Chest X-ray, AP view. Patient: 48 years old, sex F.
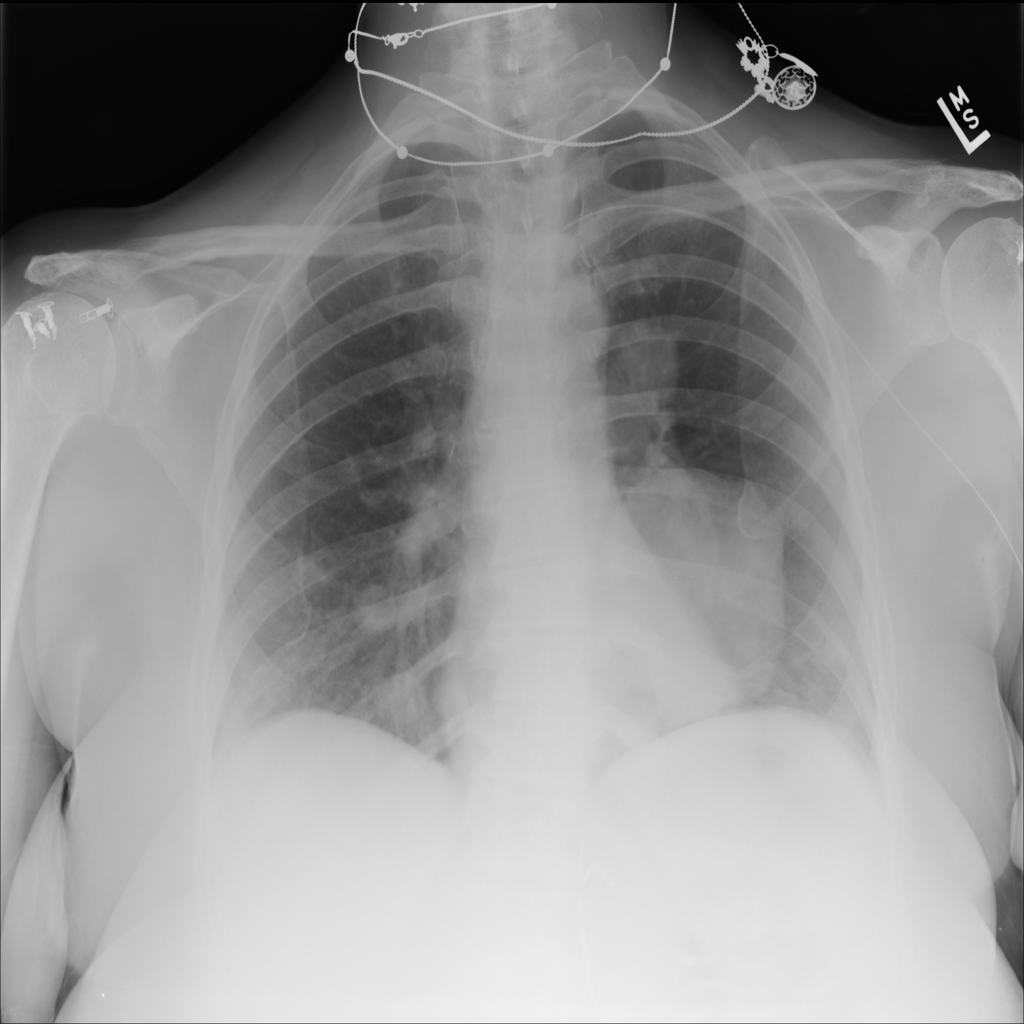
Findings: No Finding